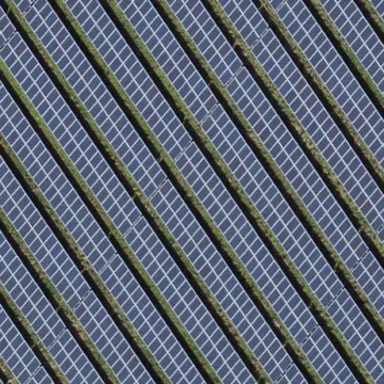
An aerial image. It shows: Solar power generator with photovoltaic panels.